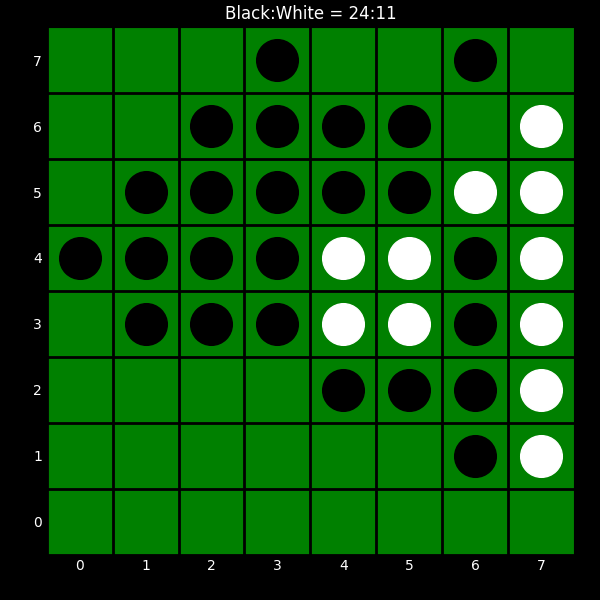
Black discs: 24
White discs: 11